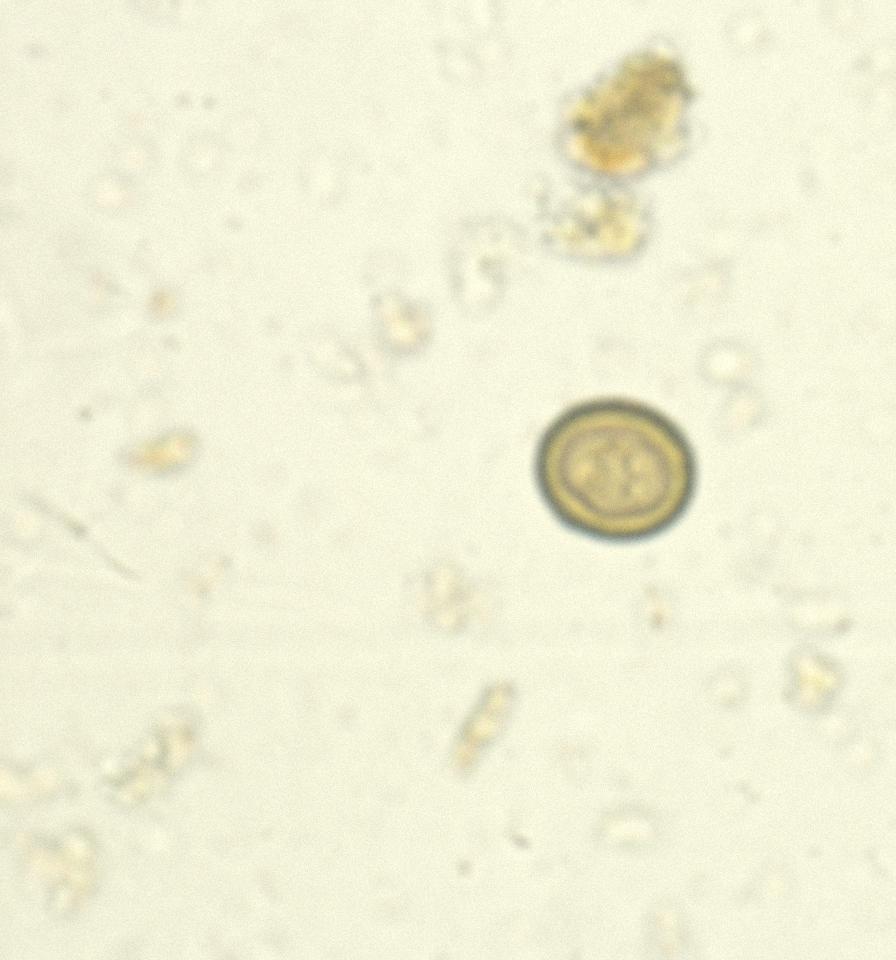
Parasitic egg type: Taenia spp. egg